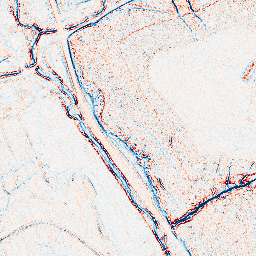
Category: edge_preserving
Decomposition family: bilateral
Decomposition parameters: d: 5
sigma_color: 100
sigma_space: 75
Upsampling method: cubic_catmull_rom
Upsampling parameters: scale: 8
Upsampling scale: 8